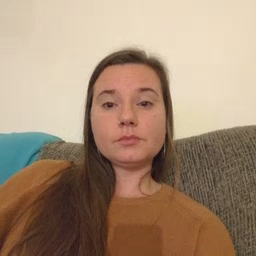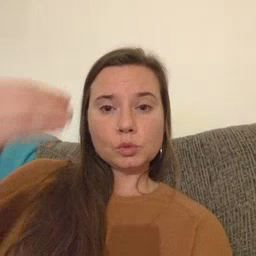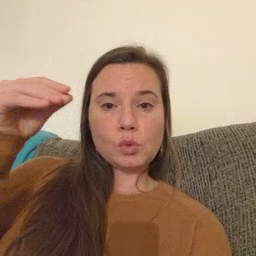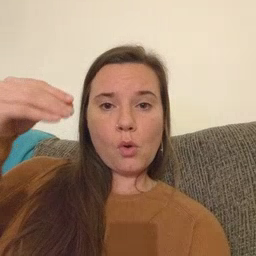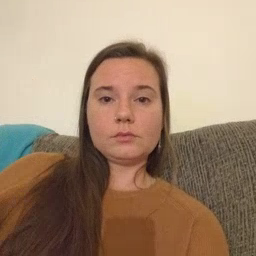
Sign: store